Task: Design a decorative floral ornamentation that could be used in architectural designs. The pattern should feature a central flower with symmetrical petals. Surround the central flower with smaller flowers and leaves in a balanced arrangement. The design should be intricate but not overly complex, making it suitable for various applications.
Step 1299:
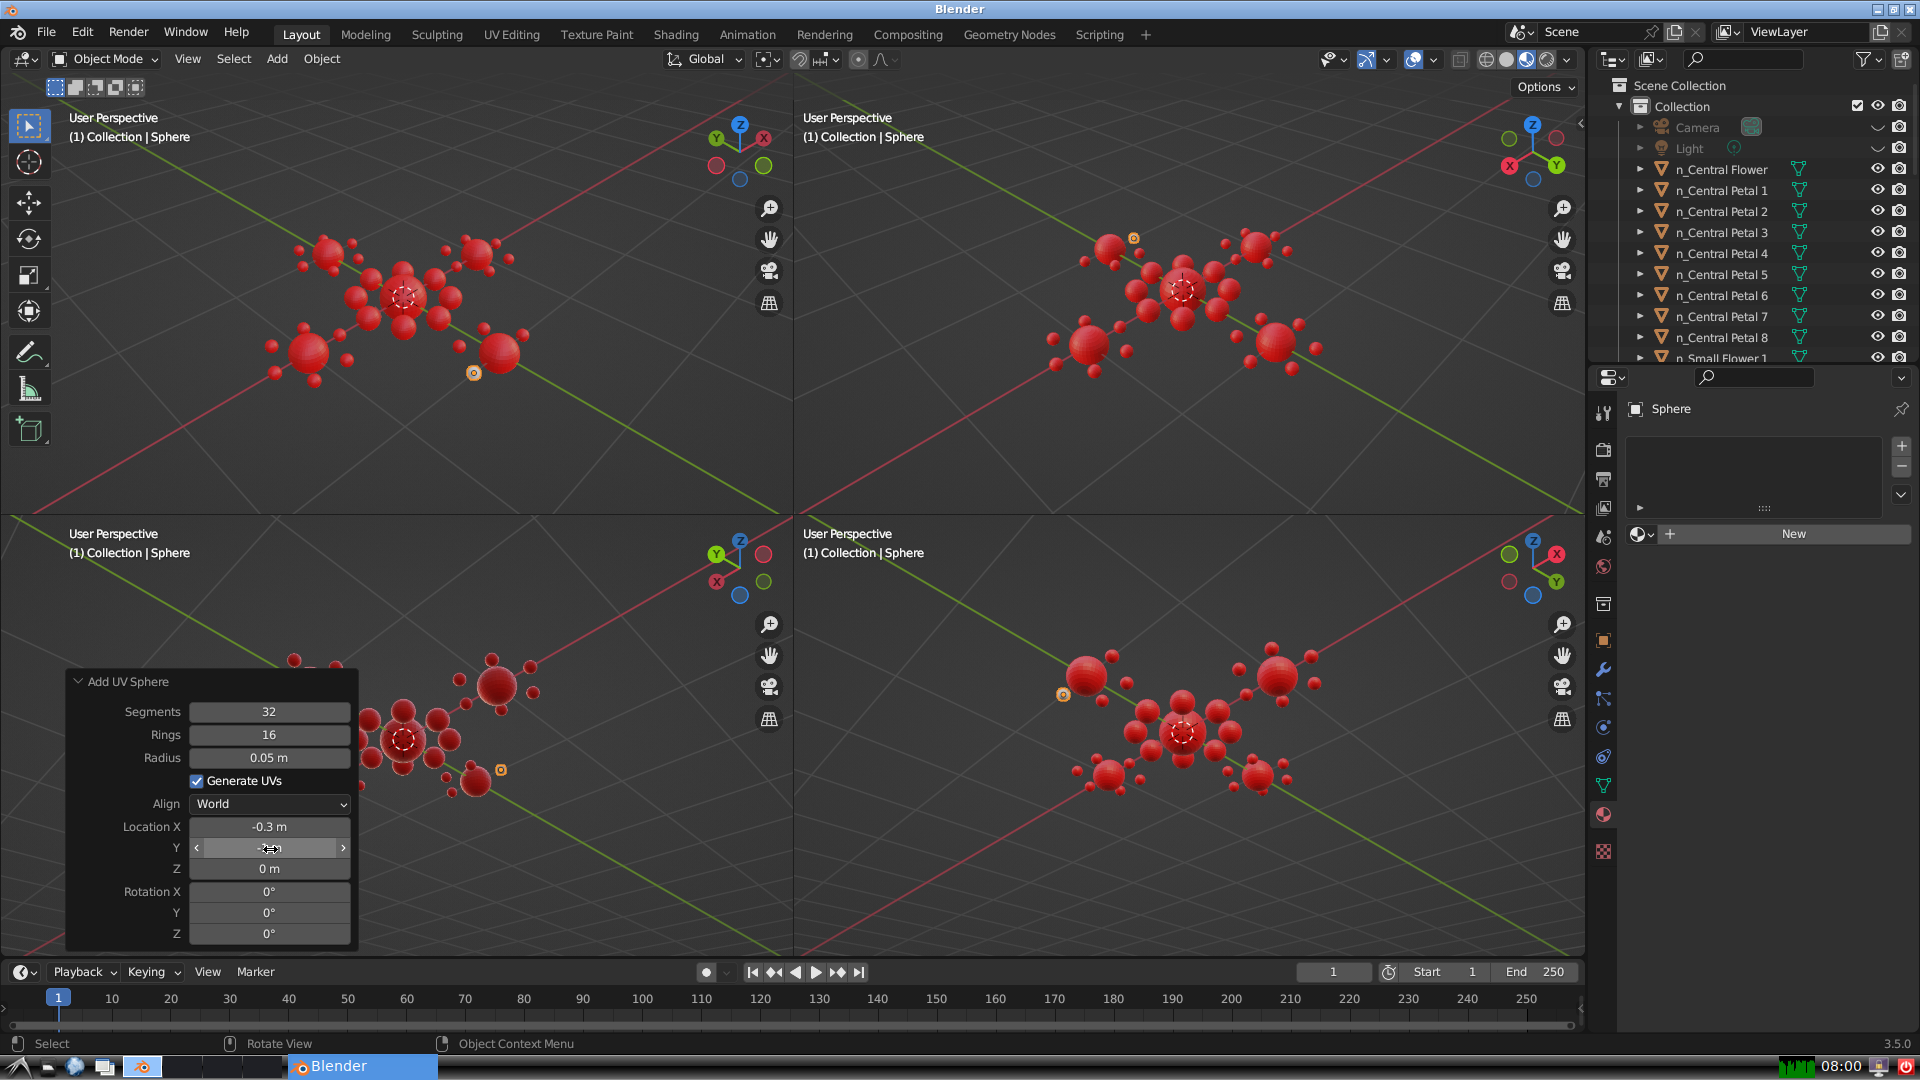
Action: {"mouse_move": [270, 867]}